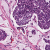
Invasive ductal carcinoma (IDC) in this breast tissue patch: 1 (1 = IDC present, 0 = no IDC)